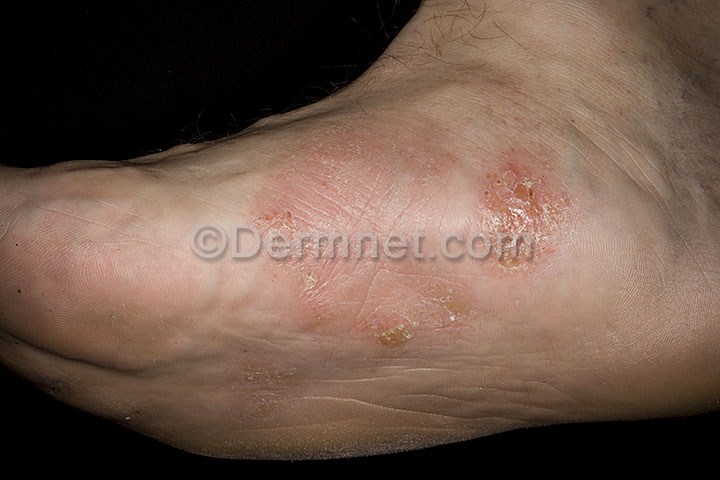
Disease: Eczema Photos